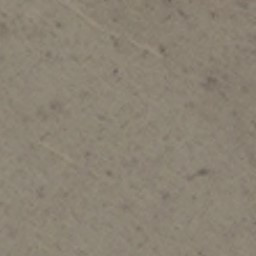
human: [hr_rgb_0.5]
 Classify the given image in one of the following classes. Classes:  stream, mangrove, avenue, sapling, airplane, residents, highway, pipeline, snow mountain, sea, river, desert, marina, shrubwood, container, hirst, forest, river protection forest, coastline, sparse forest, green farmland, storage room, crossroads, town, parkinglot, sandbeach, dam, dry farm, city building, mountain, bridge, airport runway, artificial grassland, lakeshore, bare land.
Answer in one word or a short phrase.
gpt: bare land